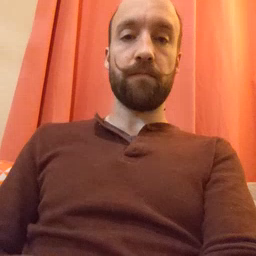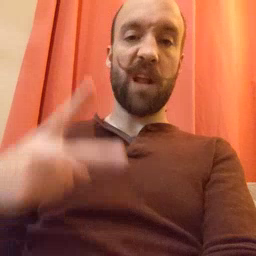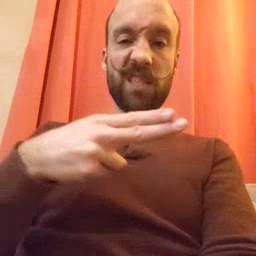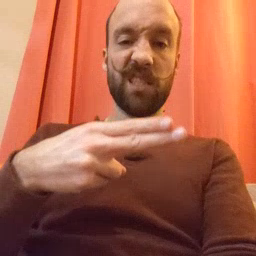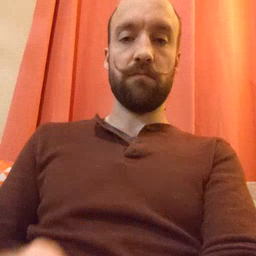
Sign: cut